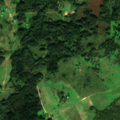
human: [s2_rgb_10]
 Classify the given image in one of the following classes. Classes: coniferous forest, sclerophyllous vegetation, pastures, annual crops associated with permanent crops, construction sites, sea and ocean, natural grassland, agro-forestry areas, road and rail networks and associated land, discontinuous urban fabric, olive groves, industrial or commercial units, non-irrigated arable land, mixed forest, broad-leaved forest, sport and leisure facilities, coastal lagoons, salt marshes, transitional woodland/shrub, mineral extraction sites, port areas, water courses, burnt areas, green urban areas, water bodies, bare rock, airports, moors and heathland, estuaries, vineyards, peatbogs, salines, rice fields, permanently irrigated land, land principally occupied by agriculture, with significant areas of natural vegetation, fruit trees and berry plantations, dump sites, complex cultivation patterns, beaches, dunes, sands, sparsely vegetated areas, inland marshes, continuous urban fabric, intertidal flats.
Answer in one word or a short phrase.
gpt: pastures, complex cultivation patterns, land principally occupied by agriculture, with significant areas of natural vegetation, broad-leaved forest, mixed forest